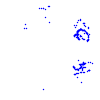
Particle: pion